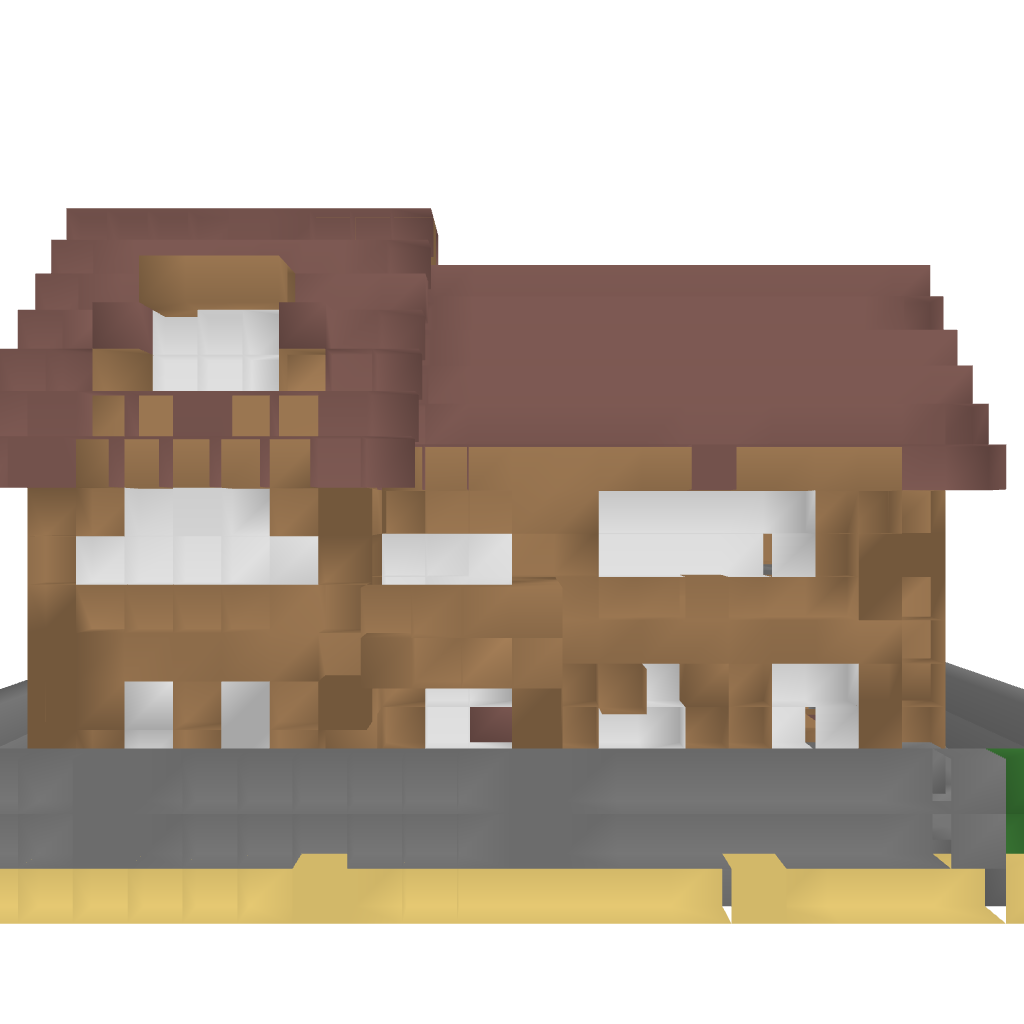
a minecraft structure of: Basic Farm n°1 high quality